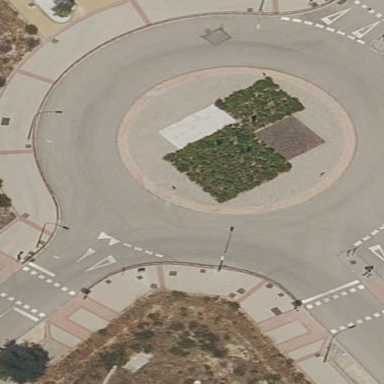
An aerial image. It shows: Residential road with asphalt surface leading up to roundabout.